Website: walmart
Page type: address-validator
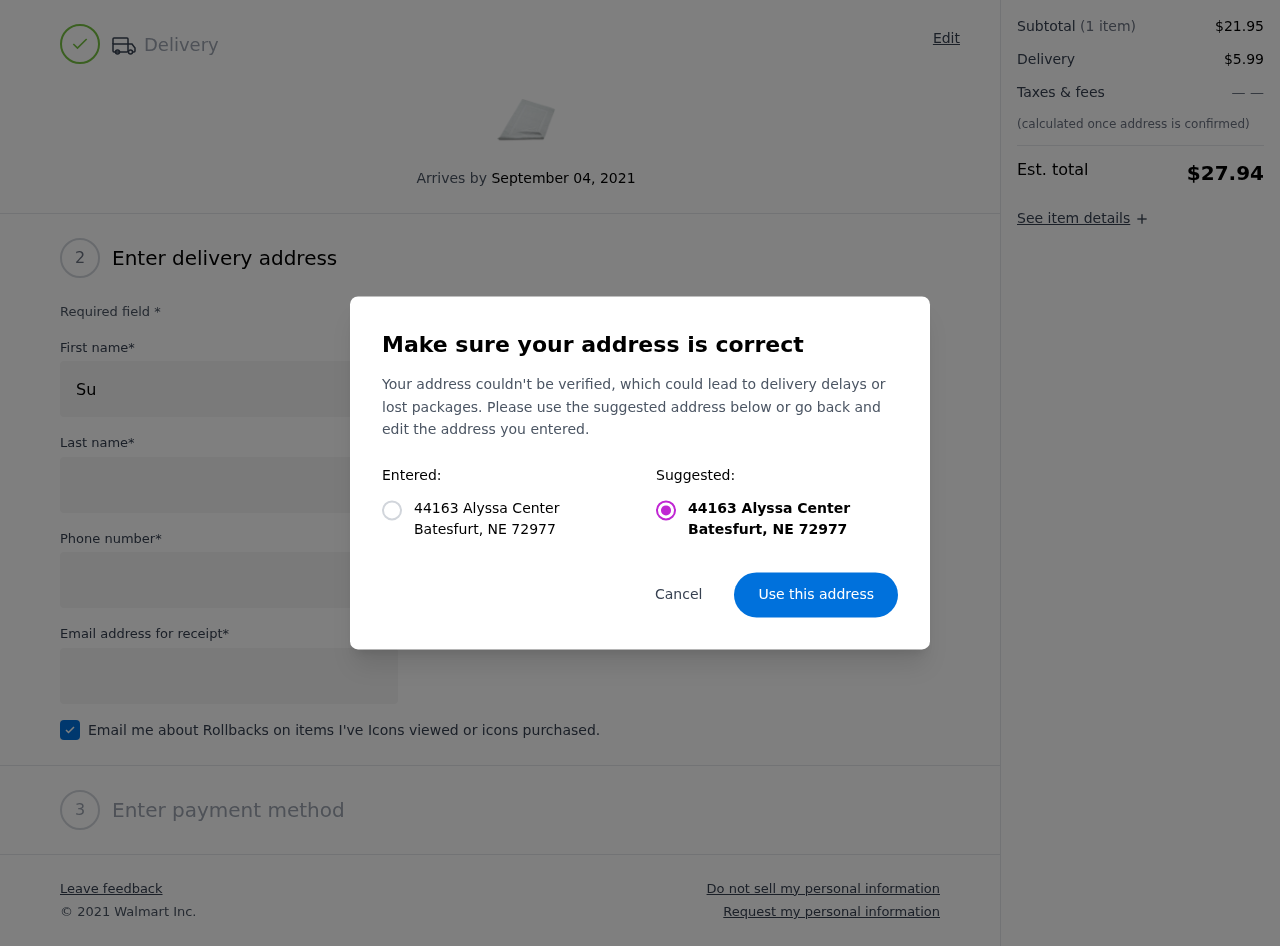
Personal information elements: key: PII_CITY
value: Batesfurt
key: PII_POSTCODE
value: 72977
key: PII_STATE_ABBR
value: NE
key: PII_STREET
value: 44163 Alyssa Center
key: PII_FIRSTNAME
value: Susan
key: PII_LASTNAME
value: Baker
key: PII_STREET2
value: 4987 Logan Parks
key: PII_PHONE
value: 8254626654
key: PII_EMAIL
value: sbaker@yahoo.com
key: PII_POSTCODE_FULL
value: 72977
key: PII_POSTCODE_NUMERIC
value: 72977
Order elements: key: ORDER_DELIVERY_DATE
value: September 04, 2021
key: ORDER_SUBTOTAL
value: $21.95
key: ORDER_SHIPPING_COST
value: $5.99
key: ORDER_TOTAL
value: $27.94